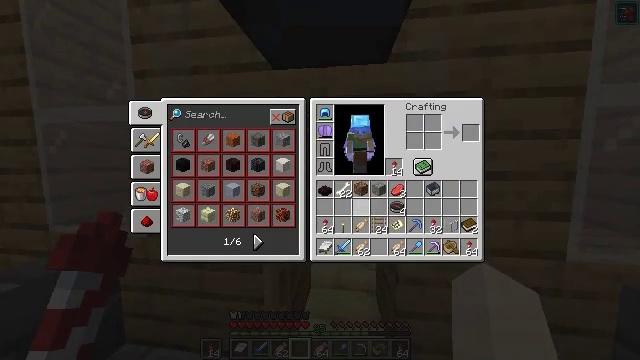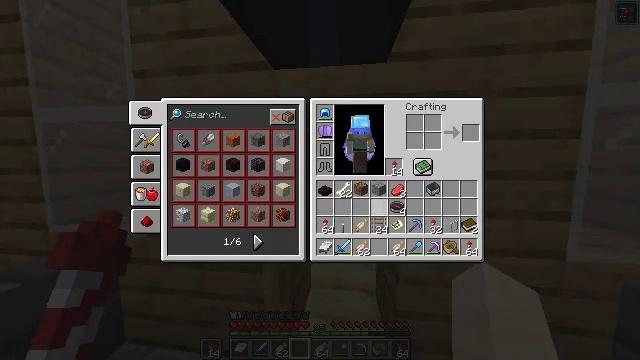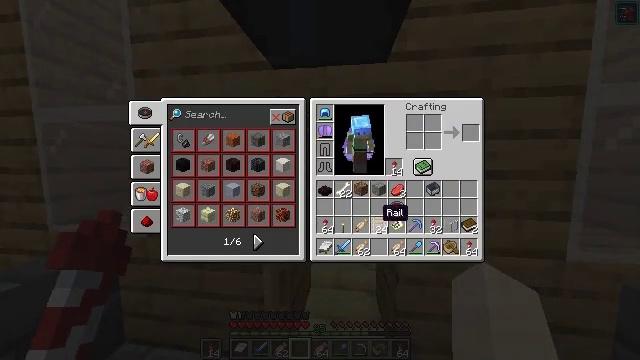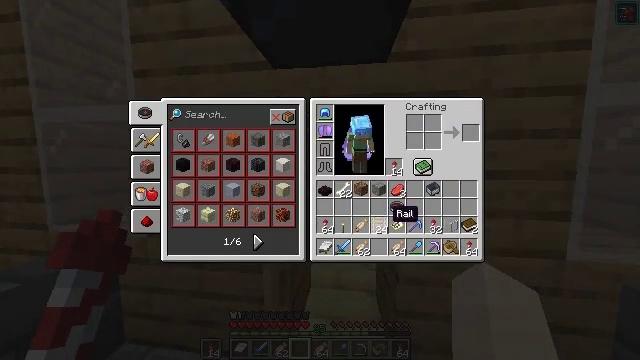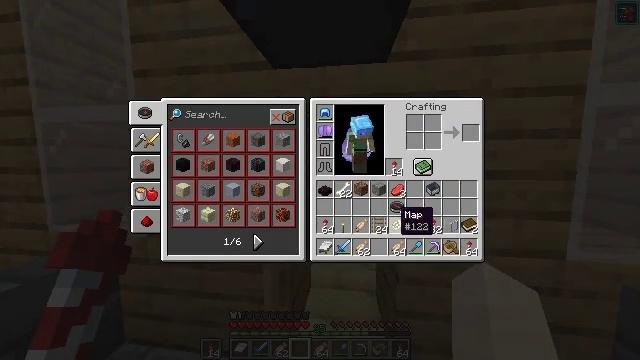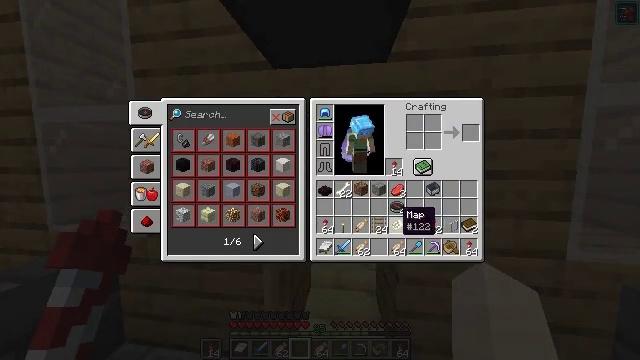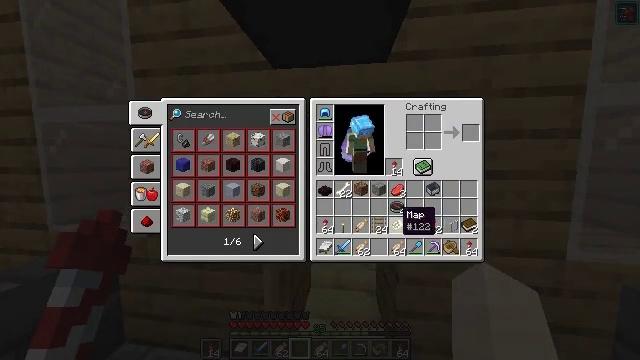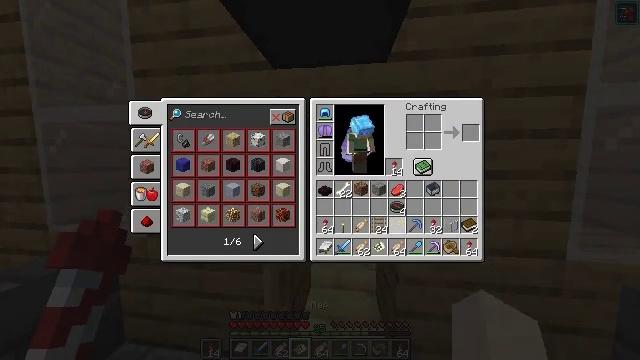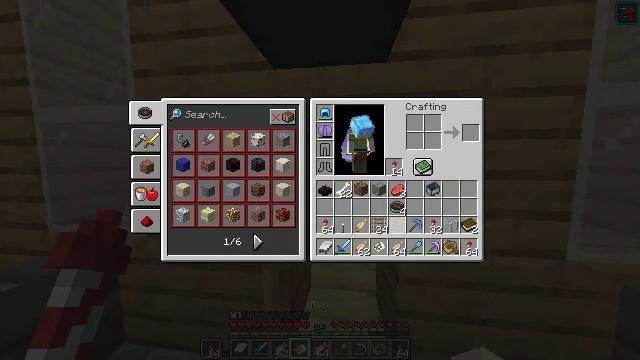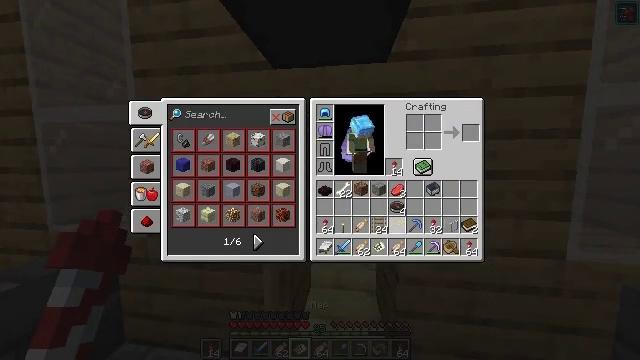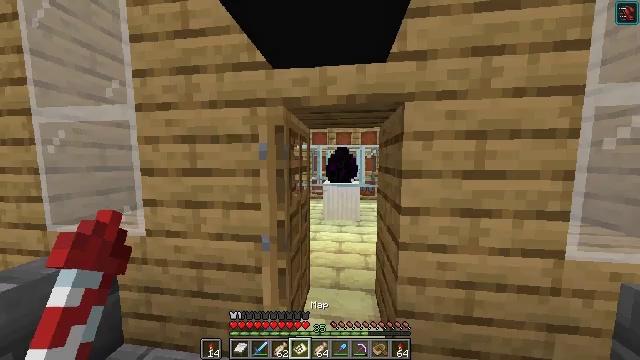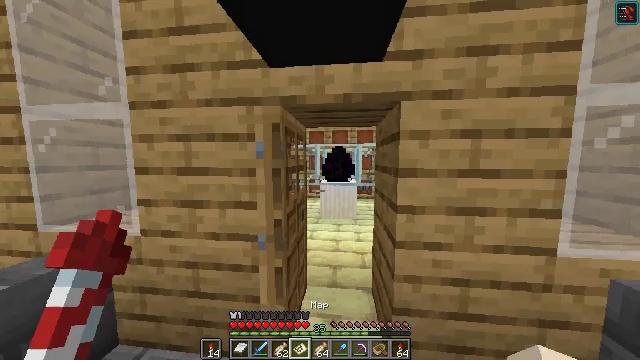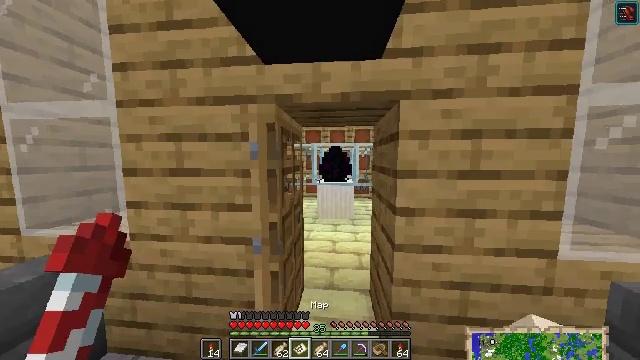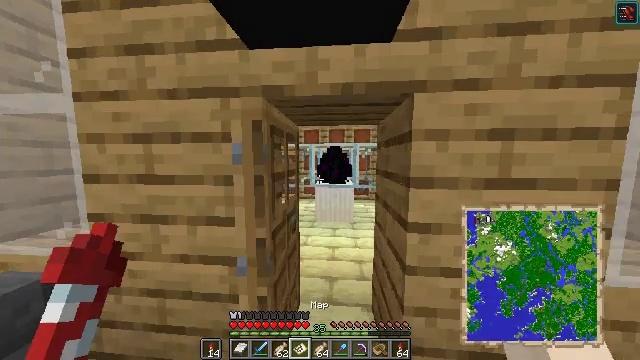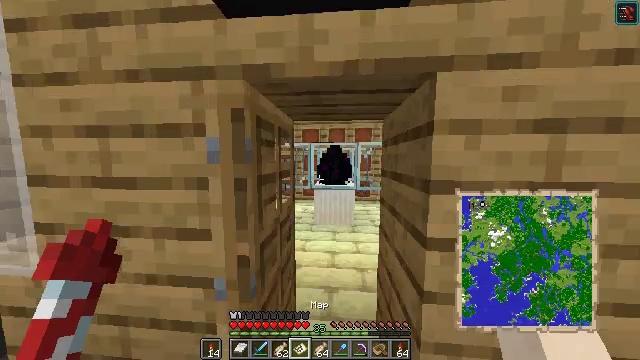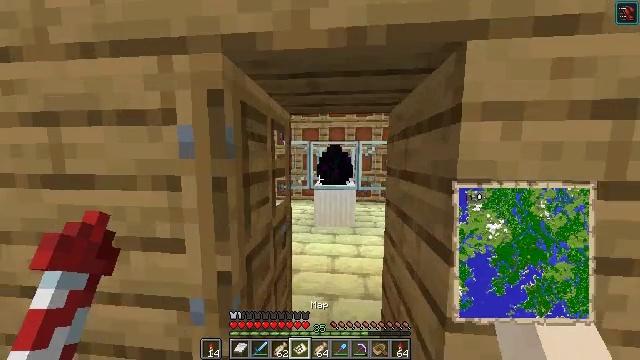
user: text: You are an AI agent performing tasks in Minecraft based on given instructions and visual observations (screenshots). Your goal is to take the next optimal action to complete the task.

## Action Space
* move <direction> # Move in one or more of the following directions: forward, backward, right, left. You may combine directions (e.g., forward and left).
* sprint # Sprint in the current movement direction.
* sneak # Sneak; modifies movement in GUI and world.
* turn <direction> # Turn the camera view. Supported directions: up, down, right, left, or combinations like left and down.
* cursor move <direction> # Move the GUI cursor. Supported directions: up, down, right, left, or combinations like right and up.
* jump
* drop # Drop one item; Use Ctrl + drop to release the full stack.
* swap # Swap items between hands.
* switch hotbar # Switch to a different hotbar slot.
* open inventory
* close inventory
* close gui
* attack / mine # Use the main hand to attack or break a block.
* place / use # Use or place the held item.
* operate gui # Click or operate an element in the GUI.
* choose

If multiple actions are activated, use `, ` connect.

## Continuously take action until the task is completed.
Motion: motion action
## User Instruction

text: Craft a map by arranging paper and a compass on a crafting table.
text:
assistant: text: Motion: sneak, cursor move down
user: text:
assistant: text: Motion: sneak, cursor move down
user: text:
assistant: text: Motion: sneak, cursor move right
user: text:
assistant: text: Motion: sneak, cursor move right
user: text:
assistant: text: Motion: sneak
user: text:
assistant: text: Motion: sneak
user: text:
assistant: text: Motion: sneak, choose
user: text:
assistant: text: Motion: sneak, choose
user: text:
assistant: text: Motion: sneak, choose
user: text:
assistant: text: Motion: sneak, close inventory
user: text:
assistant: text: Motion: close inventory
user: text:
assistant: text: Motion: move forward
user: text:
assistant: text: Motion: move forward
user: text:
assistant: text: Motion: move forward
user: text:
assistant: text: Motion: move forward
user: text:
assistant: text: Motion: move forward
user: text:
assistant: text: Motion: move forward
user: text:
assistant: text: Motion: move forward
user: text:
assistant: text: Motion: move forward
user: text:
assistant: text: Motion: move forward
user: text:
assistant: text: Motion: move forward
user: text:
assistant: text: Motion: move forward
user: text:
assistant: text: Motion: move forward and move left
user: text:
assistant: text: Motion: move forward and move left
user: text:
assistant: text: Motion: move forward and move left
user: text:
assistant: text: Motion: move forward and move left
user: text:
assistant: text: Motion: move forward and move left
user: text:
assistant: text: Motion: move forward and move left, turn right
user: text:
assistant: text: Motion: move forward and move left
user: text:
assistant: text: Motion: move forward and move left, turn right